Interaction volume radius: 5 \u00c5
Interaction volume height: 40 \u00c5
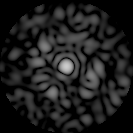
Disorder parameter: 0.8183